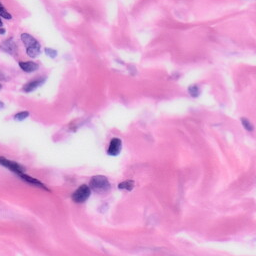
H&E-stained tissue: Skin